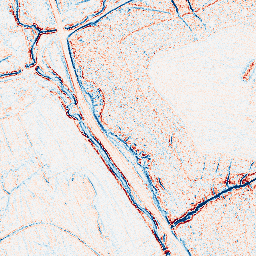
Category: edge_preserving
Decomposition family: bilateral
Decomposition parameters: d: 5
sigma_color: 50
sigma_space: 25
Upsampling method: sinc_hamming
Upsampling parameters: scale: 2
kernel_size: 16
Upsampling scale: 2